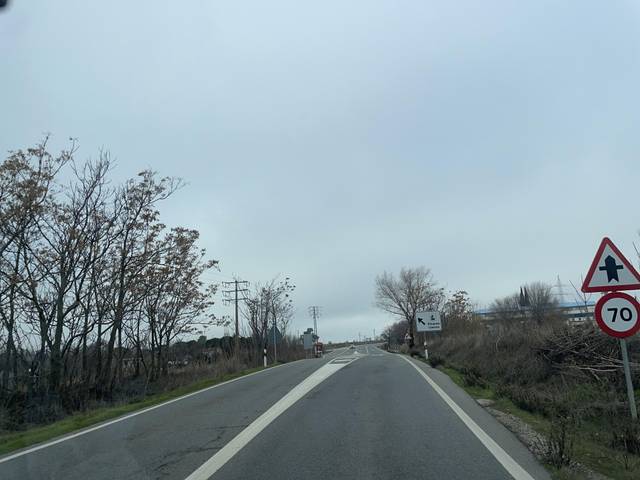
Region: Spain
Coordinates: 40.341, -3.897